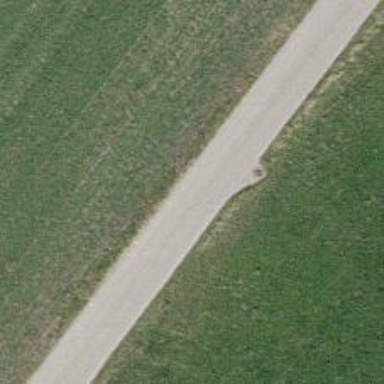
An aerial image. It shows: Track with grade1 tracktype.